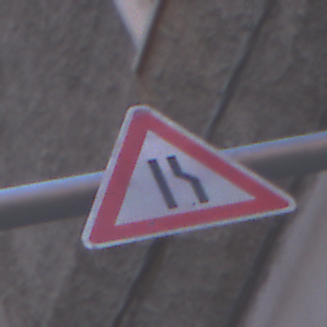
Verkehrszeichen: EinseitigVerengteFahrbahnRechts
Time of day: MorningAfternoon
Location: Outdoor (Urban)
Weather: PartlyCloudy
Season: NotSpecified
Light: Natural